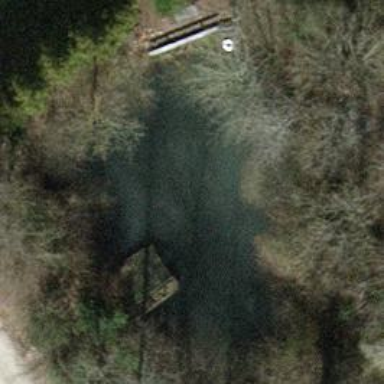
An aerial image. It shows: Pond with natural water.